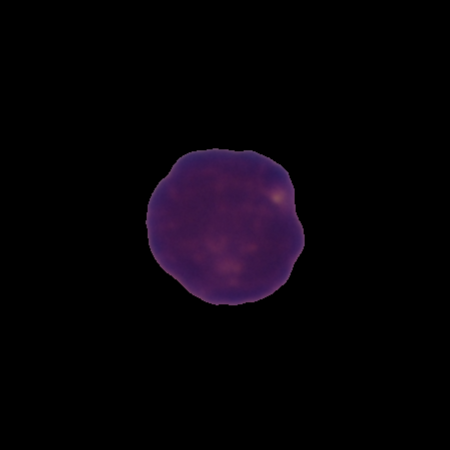
Label: healthy